Question: I'm using <URL>. Why do my grid lines disappear?

Here is code for my plot options:
'''
var options = {
grid: {
markings: EVS,
clickable: true,
hoverable: true
},
series: {
lines: {
show: true,
fill: true,
lineWidth: 1,
fillColor: {
colors: [{
opacity: 1
}, {
opacity: 1
}]
}
}
},
colors: ["rgba(41, 150, 206, 0.9)", "rgba(67, 90, 110, 0.4)", "rgba(255, 255, 255, 1)"],
crosshair: {
mode: "xy",
color: "#323232",
lineWidth: 1
},
xaxis: {
mode: mode,
show: true,
position: "bottom",
color: "#323232",
font: {
size: 10,
lineHeight: 15
},
labelHeight: 15,
tickLength: 5
},
yaxis: {
show: true,
position: "left",
color: "#323232",
labelWidth: 20,
font: {
size: 10
},
max: vmax + 20,
min: 0,
minTickSize: 1,
tickSize:20,
tickLength: 10
},
pan: {
interactive: true,
cursor: "move",
frameRate: 60
},
tooltip: true,
tooltipOpts: {
id: 'flotTip', //"flotTip"
content: '%x : %y km/h', //"%s | X: %x | Y: %y"
shifts: {
x: 10, //10
y: 20 //20
},
defaultTheme: true, //true
lines: {
track: true, //false
threshold: 0.01 //0.05
},
onHover: function (flotItem, $tooltipEl) {
if (flotItem.seriesIndex == 1) $tooltipEl[0].innerHTML = "Postoj";
}
}
};
'''
I just want simple yaxis lines.
PS. The crosshair is from the crosshair plugin.
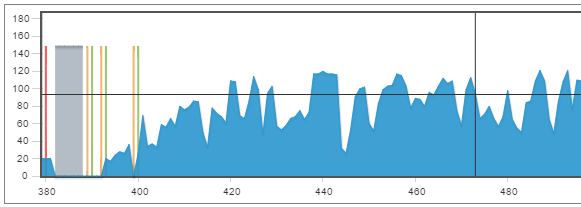
Answer: Don't set the 'tickLength' option if you want to have the lines at the ticks. Flot doesn't have "grid lines" per se, but tick lines which can run through the grid. If you only want them on one axis, set the option on one axis but not the other.
From the <URL>:
> "tickLength" is the length of the tick lines in pixels. , while any extra axes use small ticks. A value of null means use the default, - set it to 0 to hide the lines completely.